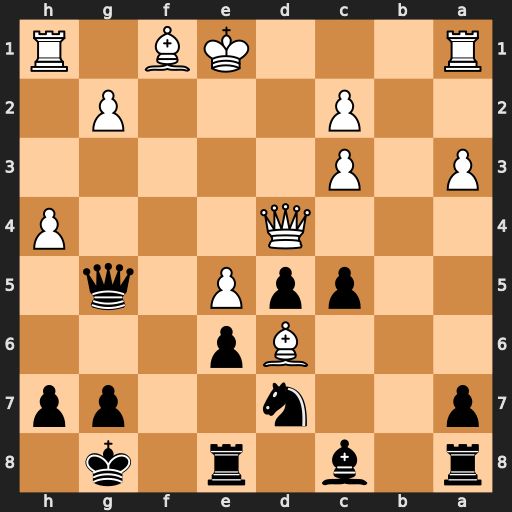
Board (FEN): r1b1r1k1/p2n2pp/3Bp3/2ppP1q1/3Q3P/P1P5/2P3P1/R3KB1R
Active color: b
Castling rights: KQ
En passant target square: -
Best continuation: Qg3+ Qf2 Qxc3+